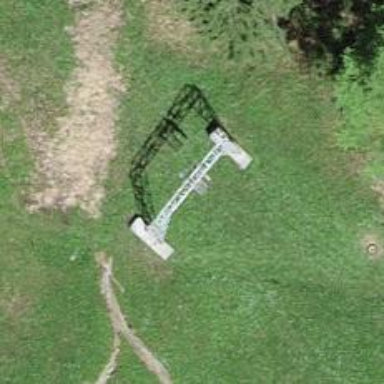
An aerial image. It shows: Pylon for aerialway.